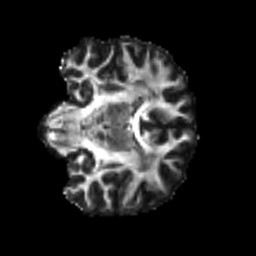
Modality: FA
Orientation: coronal
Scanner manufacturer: siemens
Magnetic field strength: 3 T
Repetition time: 4 s
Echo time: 0.0594 s